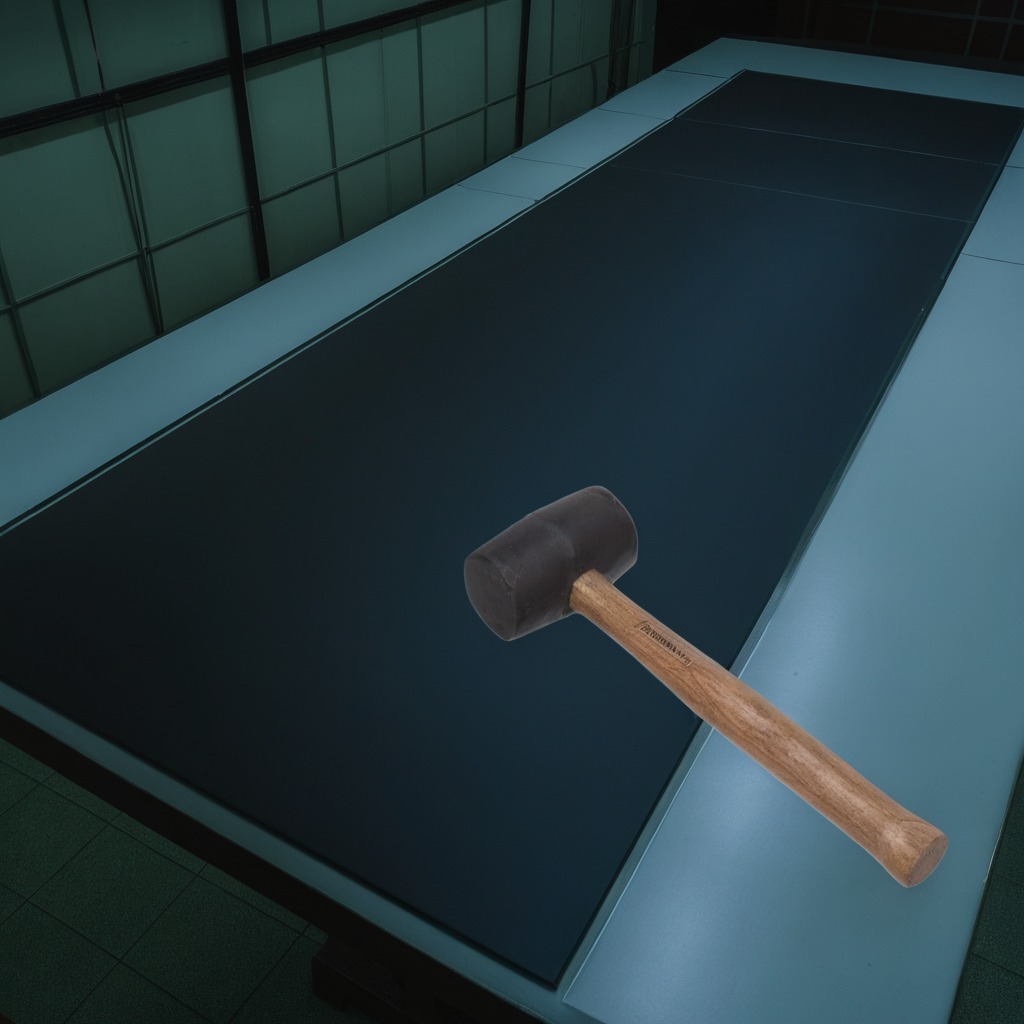
A hammer is lying on the table.